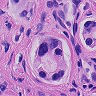
Metastatic tissue present: yes